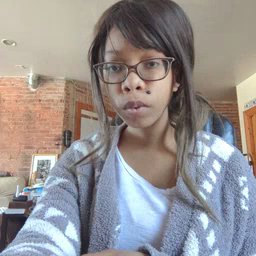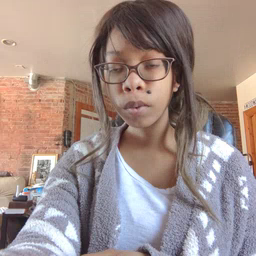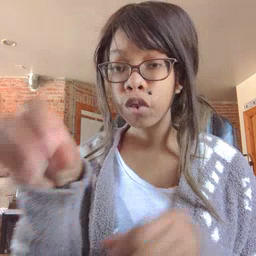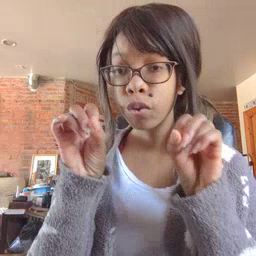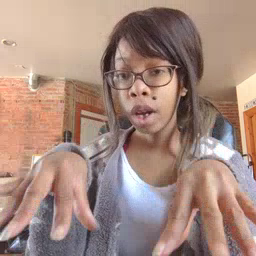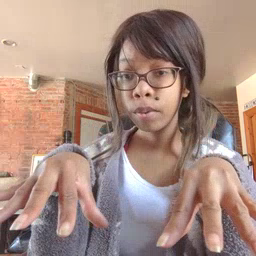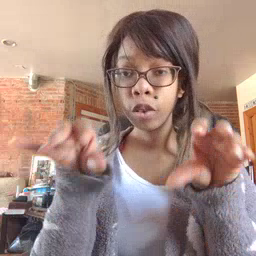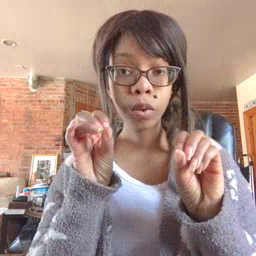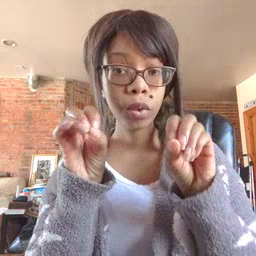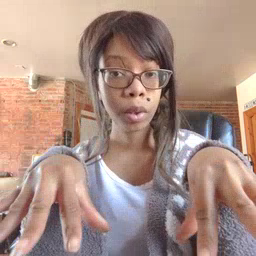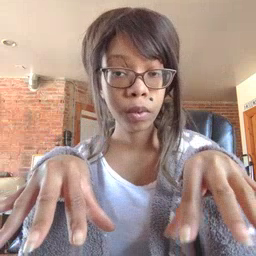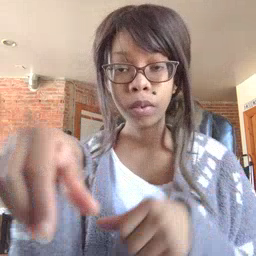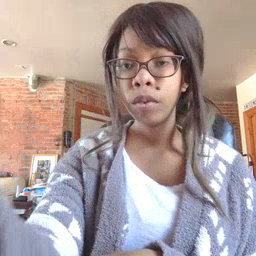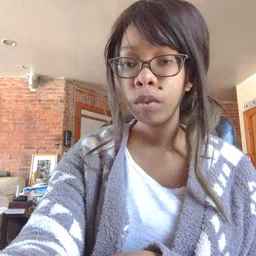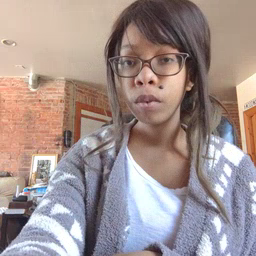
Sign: drop